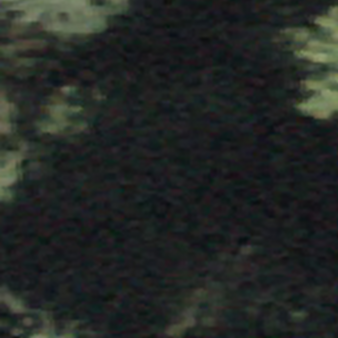
Label: other